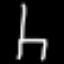
Label: chair